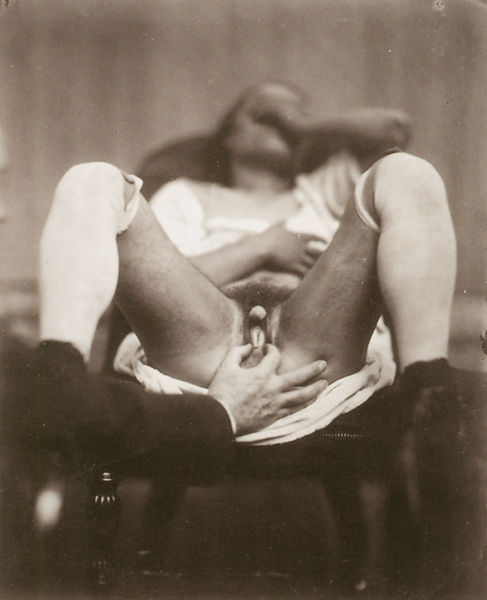
Titel: Examen d’un Hermaphrodite
Künstler: F. Nadar
Schlagwörter: akt, hand, mann, nackt, weiß, finger, frau, schwarz, stuhl, hemd, arm, augen, gesicht, beine, liegen, schoß, geschlecht, knie, oberschenkel, scham, scheide, vagina, foto, fotografie, strümpfe, penis, krank, popo, schwarz-weiß, arzt, schuh, untersuchung, liege, schamhaare, schmerzen, fotographie, zwitter, genital, schamhaar, liebesspiel, anonym, beschneidung, geschlechtsteil, schamlippen, genitalien, gynäkologe, unterleib, klitoris, po, kneifen, verdekct, beschneiden, gynäkologie, strump, 1920er, sockenn